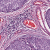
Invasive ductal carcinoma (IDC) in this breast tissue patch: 0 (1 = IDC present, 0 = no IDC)